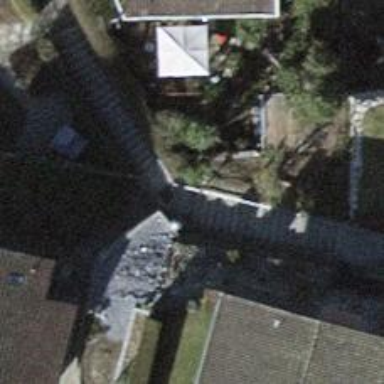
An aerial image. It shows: Concrete steps.